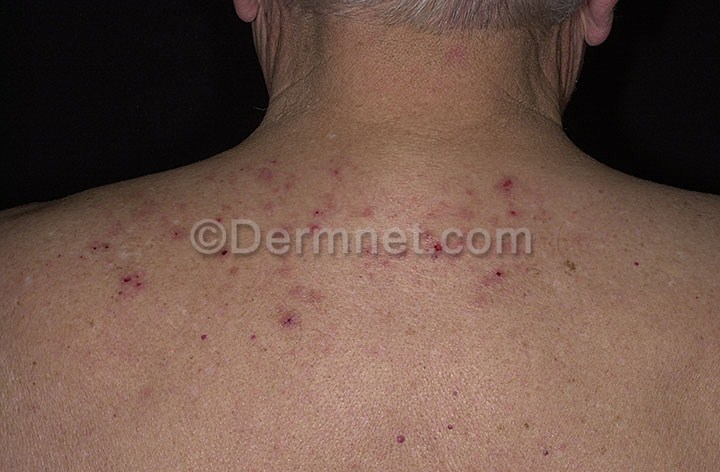
Disease: Eczema Photos